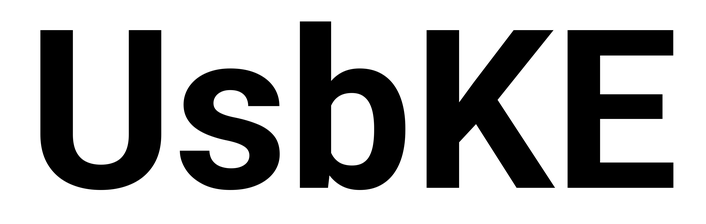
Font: Roboto_Bold